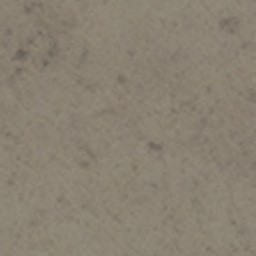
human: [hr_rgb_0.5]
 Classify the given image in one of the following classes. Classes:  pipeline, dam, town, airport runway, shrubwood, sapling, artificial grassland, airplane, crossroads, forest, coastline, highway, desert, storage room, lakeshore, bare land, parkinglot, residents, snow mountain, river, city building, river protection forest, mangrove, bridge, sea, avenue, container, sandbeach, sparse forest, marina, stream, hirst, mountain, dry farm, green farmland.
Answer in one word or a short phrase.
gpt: bare land